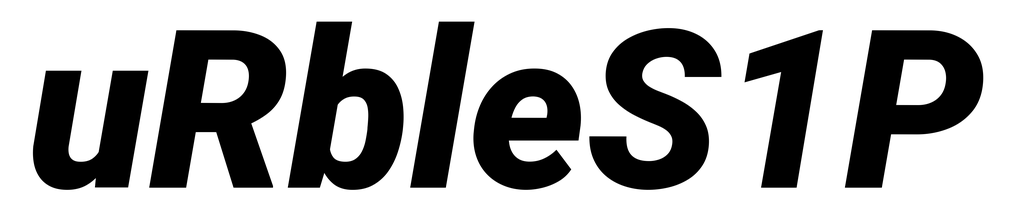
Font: Roboto-Italic_Black_Italic